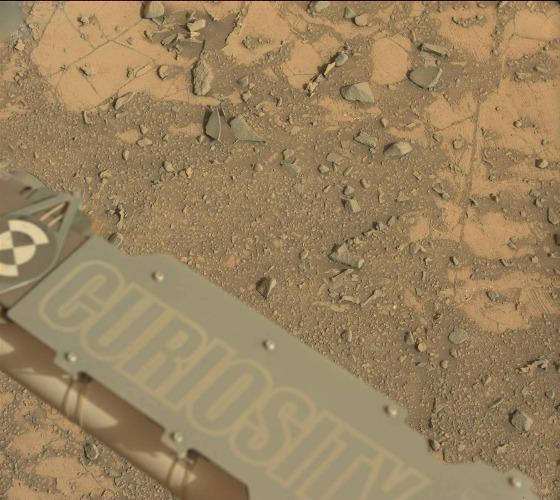
Terrain classes present: Background, Bedrock, Gravel / Sand / Soil, Rock